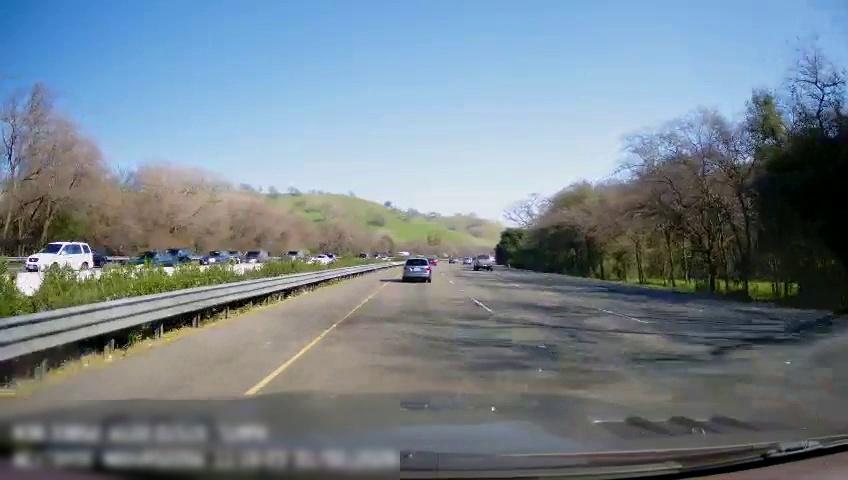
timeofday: Day
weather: Sunny
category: Drivable Space
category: Drivable Space
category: Vehicles | Car
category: Vehicles | SUV
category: Vehicles | Car
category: Vehicles | Car
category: Vehicles | Car
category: Vehicles | Car
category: Vehicles | Car
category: Vehicles | SUV
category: Vehicles | Car
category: Vehicles | Car
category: Vehicles | Truck
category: Vehicles | Truck
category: Vehicles | Car
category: Vehicles | SUV
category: Lanes | Current Lane
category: Lanes | Current Lane
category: Lanes | Alternate Lane